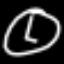
Label: clock